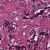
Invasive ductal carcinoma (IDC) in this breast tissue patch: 1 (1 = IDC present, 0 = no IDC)